Question: I am getting error HTTP handler and MIME type which I never got when i worked on Windows XP and IIS 5.
Please provide steps to configure any ASP.Net application on IIS 7.5 and windows7.
Thanks in advance.
Error screenshot:

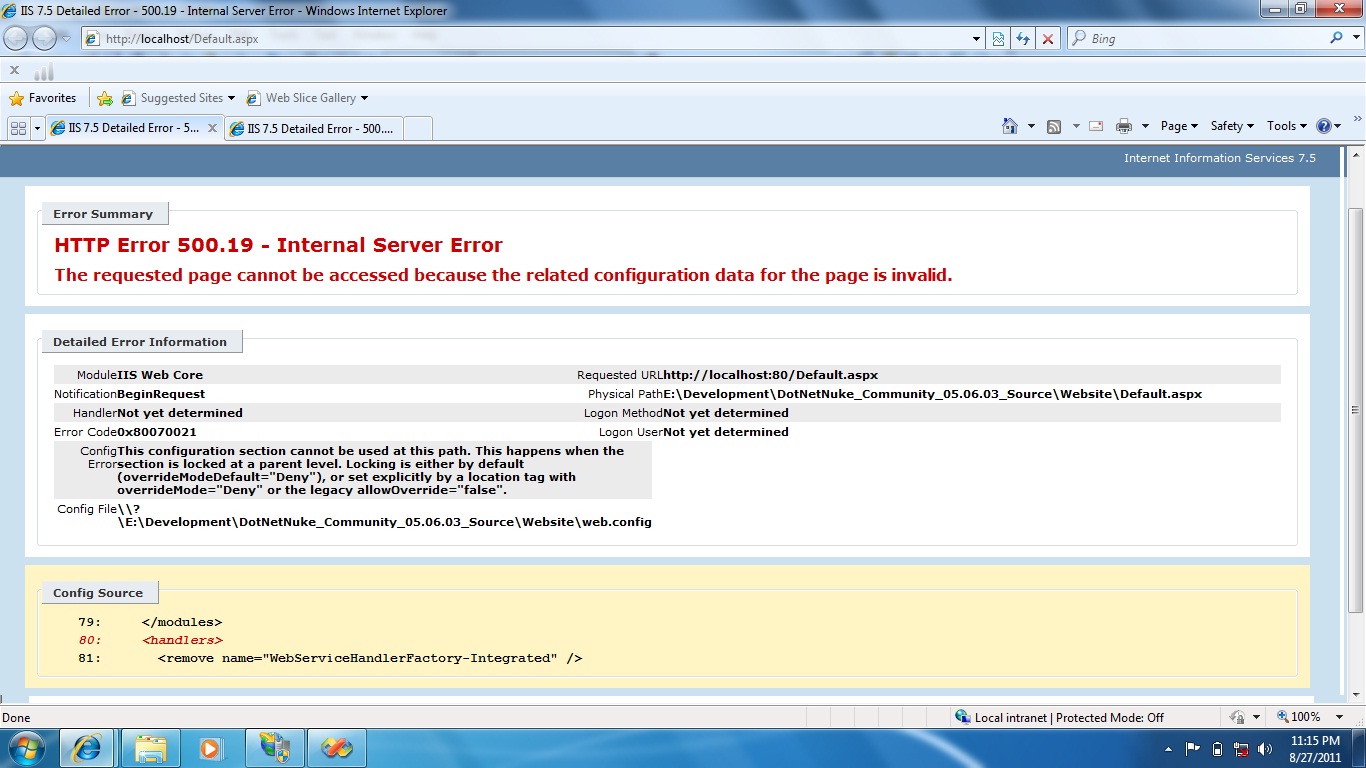
Answer: IIS7 does not come with ASP.Net enabled by default. I suspect you need to enable ASP.Net in IIS.
<URL>